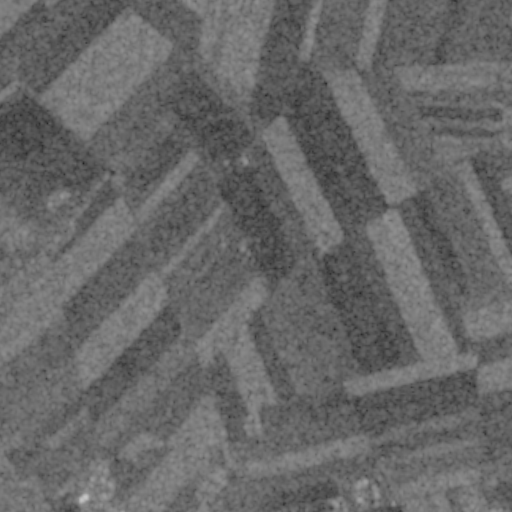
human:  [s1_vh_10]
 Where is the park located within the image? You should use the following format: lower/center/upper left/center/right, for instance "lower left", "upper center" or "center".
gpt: The park is located in the lower left of the image.
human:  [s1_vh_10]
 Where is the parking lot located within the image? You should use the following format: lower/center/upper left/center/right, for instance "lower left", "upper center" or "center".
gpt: The parking lot is located in the lower center of the image.
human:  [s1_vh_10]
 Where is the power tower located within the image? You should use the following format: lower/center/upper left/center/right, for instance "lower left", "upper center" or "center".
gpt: The power tower is located in the lower center of the image.
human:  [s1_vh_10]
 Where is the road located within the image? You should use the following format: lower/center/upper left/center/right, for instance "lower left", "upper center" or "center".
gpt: There is no road in the image.

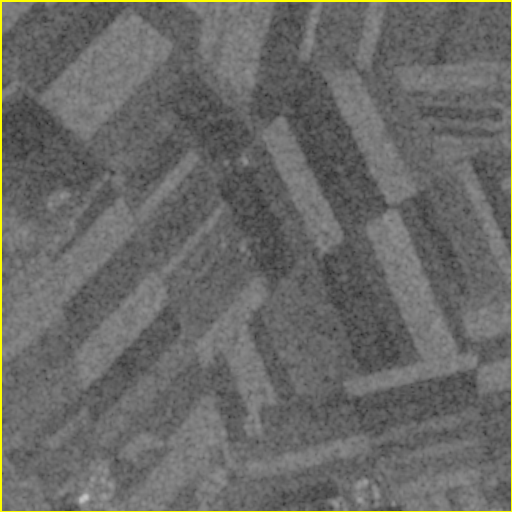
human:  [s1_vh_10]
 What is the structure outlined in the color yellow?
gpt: The structure outlined in yellow is a crop field.
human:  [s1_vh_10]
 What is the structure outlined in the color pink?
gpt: There is no pink outline.